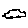
Label: car